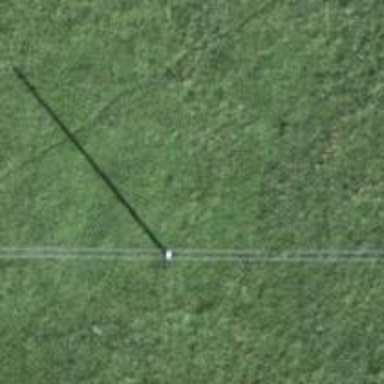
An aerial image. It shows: Power pole.